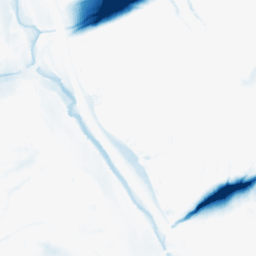
Category: morphological
Decomposition family: morphological_ellipse
Decomposition parameters: operation: closing
width: 50
height: 20
Upsampling method: bspline
Upsampling parameters: scale: 8
Upsampling scale: 8